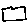
Label: square